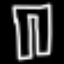
Label: pants